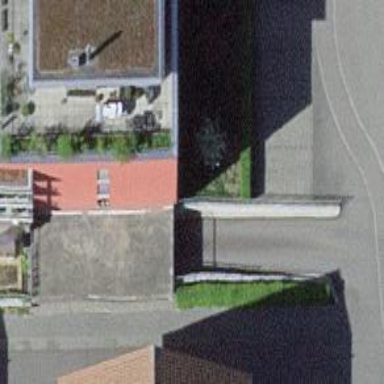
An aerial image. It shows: Parking entrance.